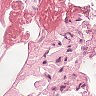
Metastatic tissue present: no